Field crop: tomato
Growth stage: 1
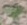
Species: solanum